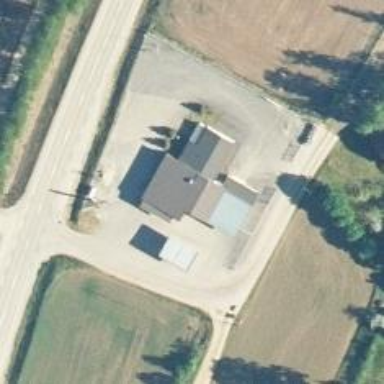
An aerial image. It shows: Convenience shop.